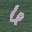
Label: 6